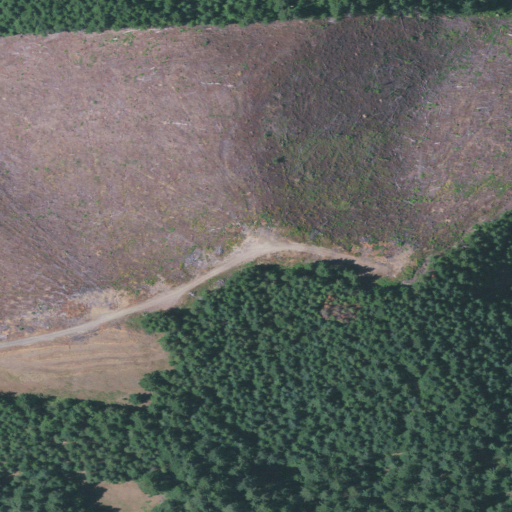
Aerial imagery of mountain in Oregon named Beals Mountain containing shrub, evergreen forest, and grassland